Question: So I made a mockup of what I want to do so it's easier to understand. I have an outer div that takes up 33% of the page and an inner div that has a width of 50% (of the outer div). The outer div has a "text-align: center;" style so the space on each side of the inner div is 25% the width of the outer div. I want to offset the inner div from the top of the page so it is the same distance from the top as from the sides. Most of the responses to similar questions advise using jquery, but I would prefer to use a css-only solution if there is one. How can i do this?
I apologize if this is a basic question. I am inexperienced with frontend and I couldn't find any way of setting CSS attributes equal to the values of other attributes.
Any help would be appreciated!
The CSS:
'''
.side{
background-color: #ECEFF1;
height: 100%;
width: 33%;
text-align: center;
}
.profpic{
width: 50%;
border-radius: 50%;
position: relative;
}
'''
The Html:
'''
<div class="side mdl-shadow--4dp" >
<image class="profpic mdl-shadow--4dp" src="/profpic.jpg">
</div>
<div class="content">
</div>
'''

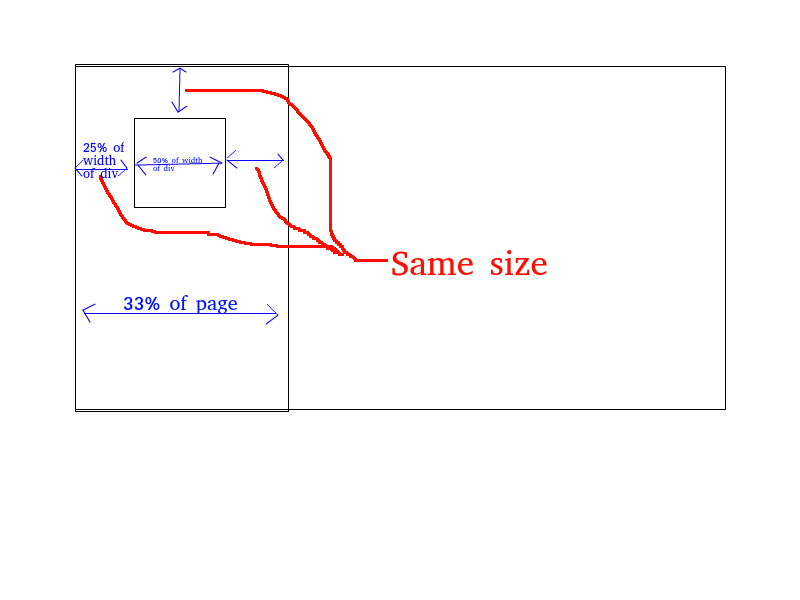
Answer: This can be achieved simply by just putting these two CSS rules: 'padding: 25%' and 'width: 50%'. That will center the image equally from the left, top, and right. Here is the code I used:
HTML
'''
<div id="side">
<image src="http://placehold.it/120x120&text=image1" id="box">
</div>
'''
CSS
'''
#side {
width: 33.33%;
height: 1000px;
background-color: #474747;
}
#box {
width: 50%;
padding: 25%;
}
'''
Then a <URL> if you would like.
---
To be a bit more question relevant, this is what the OP's CSS would be:
'''
.side{
background-color: #ECEFF1;
height: 100%;
width: 33%;
}
.profpic{
width: 50%;
border-radius: 50%;
padding: 25%;
}
'''